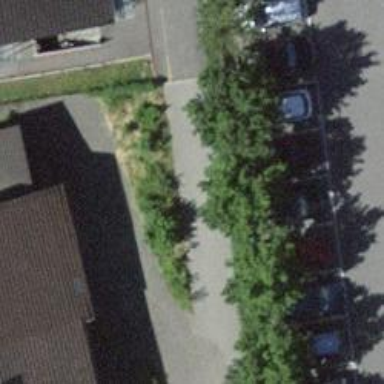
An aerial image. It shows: Brown bench in the vicinity.